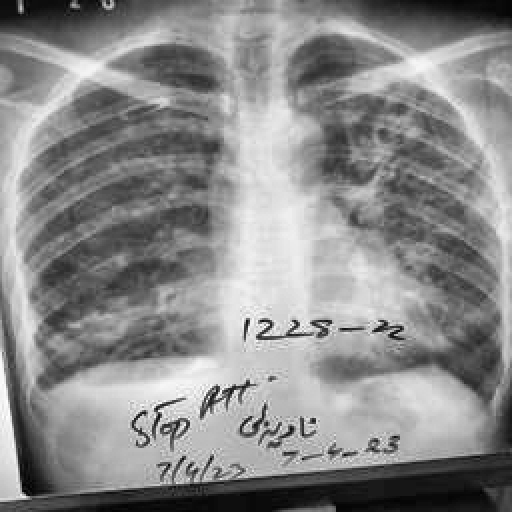
Finding: TUBERCULOSIS